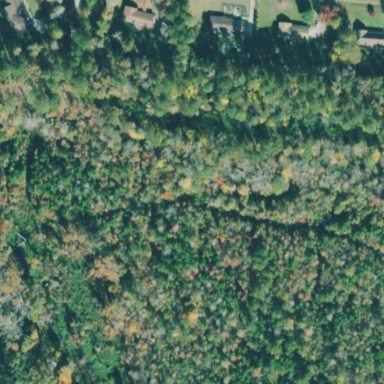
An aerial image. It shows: Serene woodland landscape.